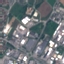
Land use / land cover: Industrial